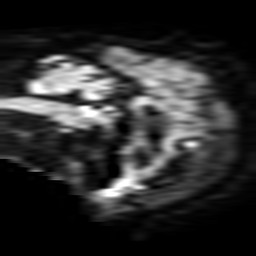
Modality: TRACE
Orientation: sagittal
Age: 69
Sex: male
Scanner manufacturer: philips
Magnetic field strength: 3 T
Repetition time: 3.208 s
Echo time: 0.076 s